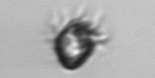
Label: Ciliophora